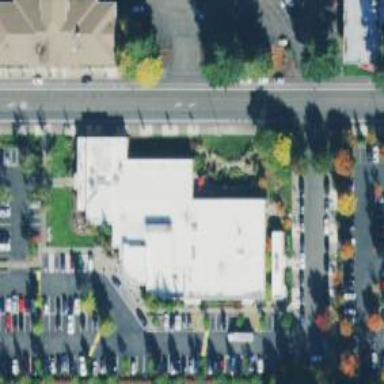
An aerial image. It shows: Healthcare clinic.